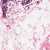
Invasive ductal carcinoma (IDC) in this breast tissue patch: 0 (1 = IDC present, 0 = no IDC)